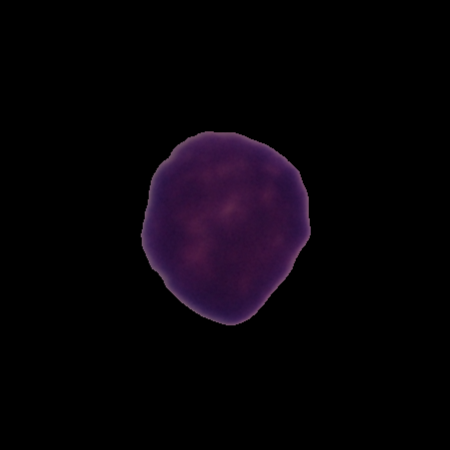
Label: healthy